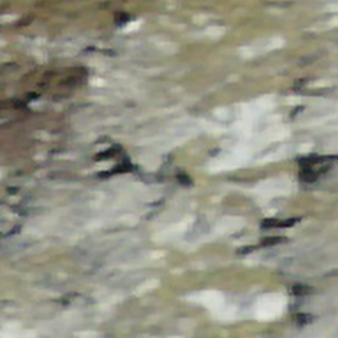
Label: other